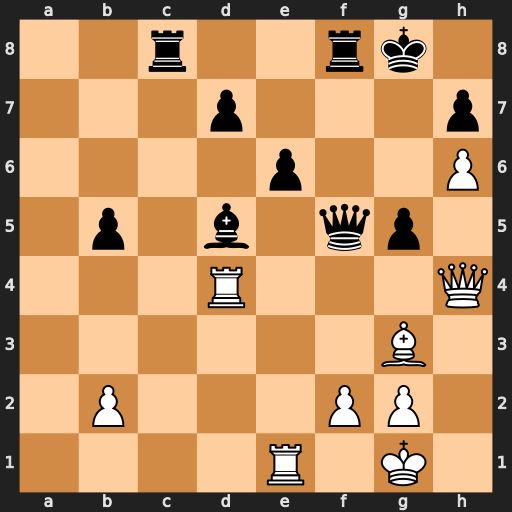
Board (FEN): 2r2rk1/3p3p/4p2P/1p1b1qp1/3R3Q/6B1/1P3PP1/4R1K1
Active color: w
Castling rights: -
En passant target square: -
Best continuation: Rg4 Rf6 Rxg5+